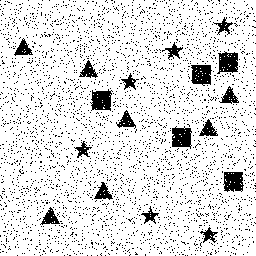
Squares: 5
Triangles: 7
Stars: 6
Total shapes: 18